Question: I have an app that uses the ActionBar with tabs in combination with Fragments.
Now I would like to separate the screen into the normal screen at the top, and a small bar at the bottom for the ads:

Left is the normal screen, the tabs and their Fragments take up the whole screen.
What I want is the situation on the right. The tabs and Fragments take up the red part, the green part is for ads.
So the red part should make room for the ads, I don't want to overlay the ads.
As the Activity which sets up the ActionBar and tabs has no layout, I'm not able to add the AdView.
How can I do this?
This is how I implemented my app. The actionbar with tabs takes care of showing the fragments, so no xml layout file is used in the main Activity.
My code:
'TestActivity.java'
'''
public class TestActivity extends SherlockFragmentActivity {
private ActionBar actionBar;
@Override
public void onCreate(Bundle savedInstanceState) {
super.onCreate(savedInstanceState);
setupTabs(savedInstanceState);
initAds();
}
private void setupTabs(Bundle savedInstanceState) {
actionBar = getSupportActionBar();
actionBar.setNavigationMode(ActionBar.NAVIGATION_MODE_TABS);
addTab1();
addTab2();
}
private void addTab1() {
Tab tab1 = actionBar.newTab();
tab1.setTag("1");
String tabText = "1";
tab1.setText(tabText);
tab1.setTabListener(new TabListener<MyFragment>(TestActivity.this, "1", MyFragment.class));
actionBar.addTab(tab1);
}
private void addTab2() {
Tab tab1 = actionBar.newTab();
tab1.setTag("2");
String tabText = "2";
tab1.setText(tabText);
tab1.setTabListener(new TabListener<MyFragment>(TestActivity.this, "2", MyFragment.class));
actionBar.addTab(tab1);
}
private void initAds(){
//Here I want to display the ad, only loading once, Just like Davek804 said
}
}
'''
'TabListener.java'
'''
public class TabListener<T extends SherlockFragment> implements com.actionbarsherlock.app.ActionBar.TabListener {
private final SherlockFragmentActivity mActivity;
private final String mTag;
private final Class<T> mClass;
public TabListener(SherlockFragmentActivity activity, String tag, Class<T> clz) {
mActivity = activity;
mTag = tag;
mClass = clz;
}
/* The following are each of the ActionBar.TabListener callbacks */
public void onTabSelected(Tab tab, FragmentTransaction ft) {
SherlockFragment preInitializedFragment = (SherlockFragment) mActivity.getSupportFragmentManager().findFragmentByTag(mTag);
// Check if the fragment is already initialized
if (preInitializedFragment == null) {
// If not, instantiate and add it to the activity
SherlockFragment mFragment = (SherlockFragment) SherlockFragment.instantiate(mActivity, mClass.getName());
ft.add(android.R.id.content, mFragment, mTag);
} else {
ft.attach(preInitializedFragment);
}
}
public void onTabUnselected(Tab tab, FragmentTransaction ft) {
SherlockFragment preInitializedFragment = (SherlockFragment) mActivity.getSupportFragmentManager().findFragmentByTag(mTag);
if (preInitializedFragment != null) {
// Detach the fragment, because another one is being attached
ft.detach(preInitializedFragment);
}
}
public void onTabReselected(Tab tab, FragmentTransaction ft) {
// User selected the already selected tab. Usually do nothing.
}
}
'''
'MyFragment.java'
'''
public class MyFragment extends SherlockFragment {
@Override
public View onCreateView(LayoutInflater inflater, ViewGroup container, Bundle savedInstanceState) {
return inflater.inflate(R.layout.myfragment, container, false);
}
}
'''
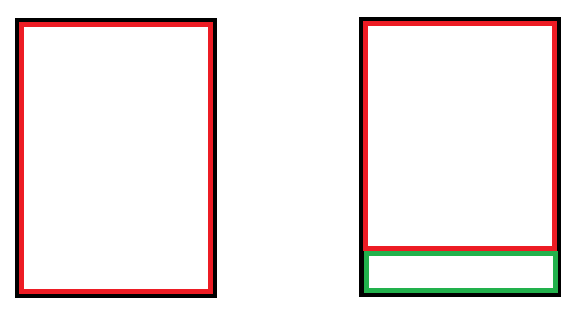
Answer: Create an XML file containing the AdView definition and use '<include>' to include it at the bottom of each of your fragments.
Alternatively create a layout and your tabs to it. Cf. the reference dos:
> To get started, your layout must include a ViewGroup in which you
place each Fragment associated with a tab. Be sure the ViewGroup has a
resource ID so you can reference it from your tab-swapping code.
Alternatively, if the tab content will fill the activity layout
(excluding the action bar), then your activity doesn't need a layout
at all (you don't even need to call setContentView()). Instead, you
can place each fragment in the default root ViewGroup, which you can
refer to with the android.R.id.content ID (you can see this ID used in
the sample code below, during fragment transactions).